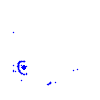
Particle: electron